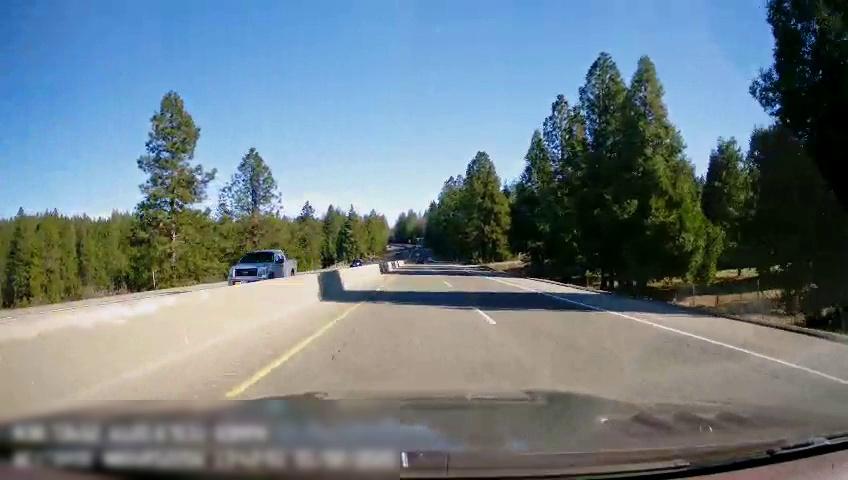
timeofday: Day
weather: Sunny
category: Drivable Space
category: Drivable Space
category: Vehicles | Truck
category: Vehicles | Car
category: Lanes | Alternate Lane
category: Lanes | Current Lane
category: Lanes | Alternate Lane